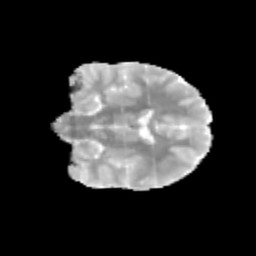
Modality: MD
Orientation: coronal
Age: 10
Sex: male
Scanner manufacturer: siemens
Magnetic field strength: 3 T
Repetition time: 3.8 s
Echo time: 0.07 s